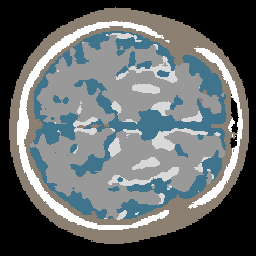
Label: no_lesion